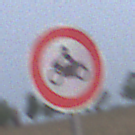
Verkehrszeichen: VerbotKraftraeder
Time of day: SunriseSunset
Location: Outdoor (Nature)
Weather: Overcast
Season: NotSpecified
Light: Natural